Question: I have this simple structure

Now I should load '11.png' to ImageView from URI.
How do I do this?
'''
imageView = (ImageView) findViewById(R.id.imageView);
imageView.setImageURI(Uri.fromFile(new File("What should be here???")));
'''
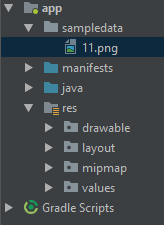
Answer: I think you Are New To Android?
Its Better To move the Image File to Drawable Folder and and Set Image View From the Drawable. You Can Use BatchDrawableImport Plugin in Android Studio to Import multiple Drawable Files
'''
imageView = (ImageView)findViewById(R.id.imageView);
imageView.setImageResource(R.drawable.yourImageName);
'''
Or Move the File to Assets Folder and Using Assets Manager You Can Achieve the Solution
'''
AssetManager manager = getAssets();
// Read a Bitmap from Assets
try {
InputStream open = manager.open("icon.png");
Bitmap bitmap = BitmapFactory.decodeStream(open);
ImageView view = (ImageView) findViewById(R.id.ImageView01);
view.setImageBitmap(bitmap);
} catch (IOException e) {
e.printStackTrace();
}
'''